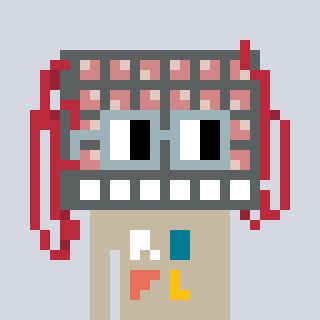
a pixel art character with square dark gray glasses, a turing-shaped head and a bege-colored body on a cool background